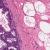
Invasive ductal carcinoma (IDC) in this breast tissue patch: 0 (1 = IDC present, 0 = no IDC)